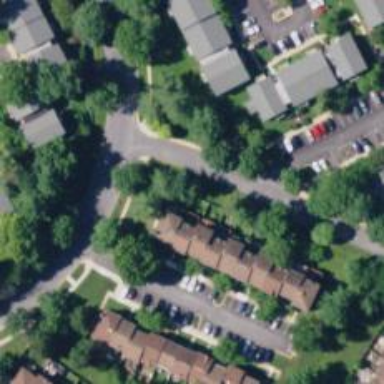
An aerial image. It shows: Residential neighbourhood.